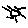
Label: sun